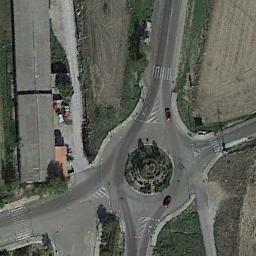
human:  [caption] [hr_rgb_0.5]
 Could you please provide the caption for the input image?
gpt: There is a building next to the roundabout .

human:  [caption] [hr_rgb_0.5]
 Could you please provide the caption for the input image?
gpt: There are several moving vehicles on the road at the roundabout, And there are some buildings and a large area of ​​farmland around the roundabout .

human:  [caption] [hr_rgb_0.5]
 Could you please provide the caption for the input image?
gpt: The roundabout is on the grass next to buildings .

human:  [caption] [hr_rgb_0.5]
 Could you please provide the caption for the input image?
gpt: The roundabout connects five roads and some buildings are next to the roundabout .

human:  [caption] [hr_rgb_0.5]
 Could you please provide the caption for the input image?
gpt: There are two gray buildings beside the roundabout .